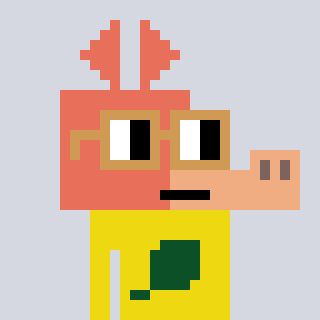
a pixel art character with square brown glasses, a aardvark-shaped head and a yellow-colored body on a cool background